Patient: sex M, age 58
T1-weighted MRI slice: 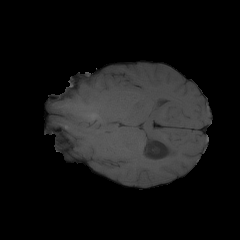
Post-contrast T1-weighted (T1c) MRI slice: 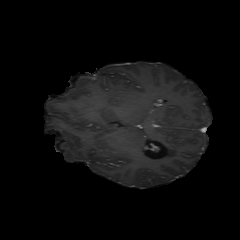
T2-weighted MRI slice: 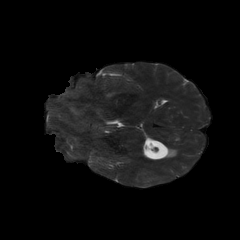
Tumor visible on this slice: no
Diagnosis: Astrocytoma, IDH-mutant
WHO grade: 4